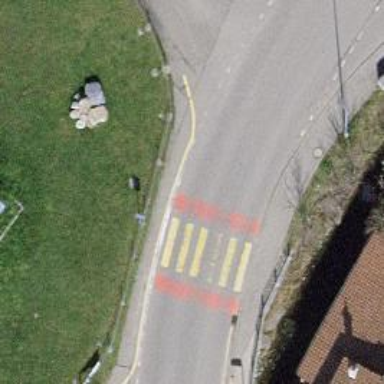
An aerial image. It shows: Zebra crossing on the road.